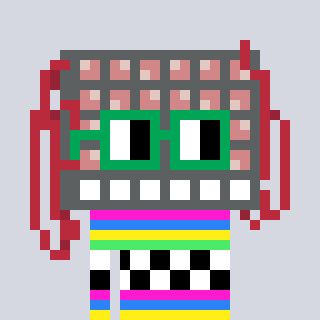
a pixel art character with square green glasses, a turing-shaped head and a bluegrey-colored body on a cool background